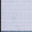
Piece: xx